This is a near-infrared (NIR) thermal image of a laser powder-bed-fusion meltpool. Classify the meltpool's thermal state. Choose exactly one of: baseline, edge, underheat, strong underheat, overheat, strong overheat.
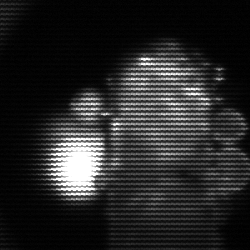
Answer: strong underheat